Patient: sex M, age 78
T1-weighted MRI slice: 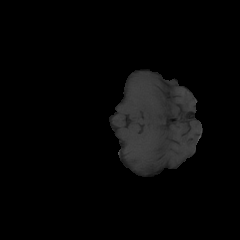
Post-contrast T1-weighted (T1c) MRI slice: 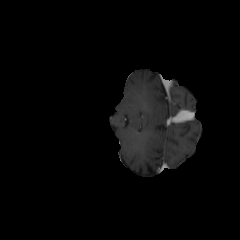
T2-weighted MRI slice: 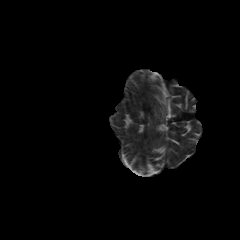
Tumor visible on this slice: no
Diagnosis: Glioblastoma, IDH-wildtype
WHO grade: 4